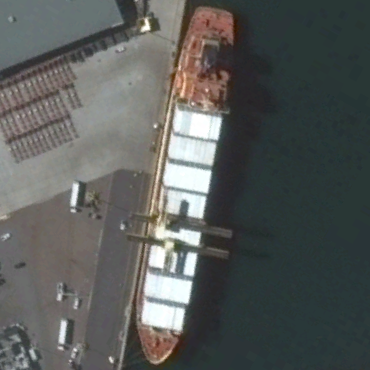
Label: civil